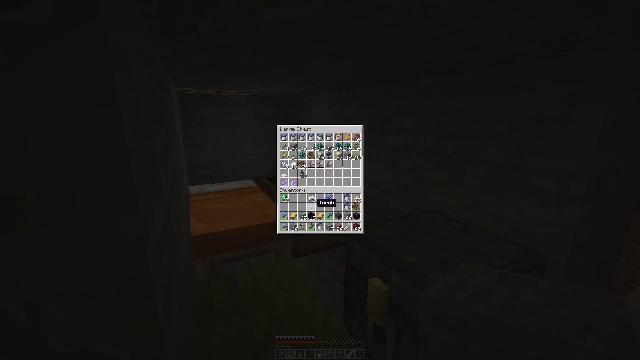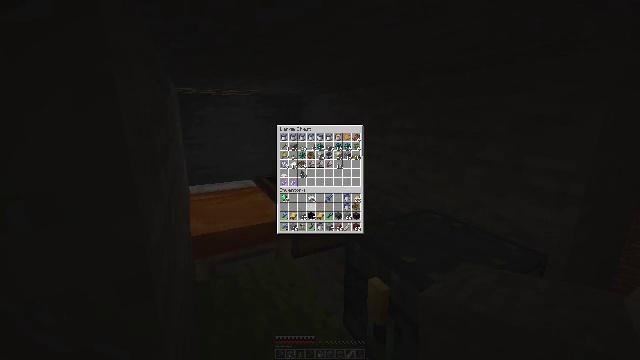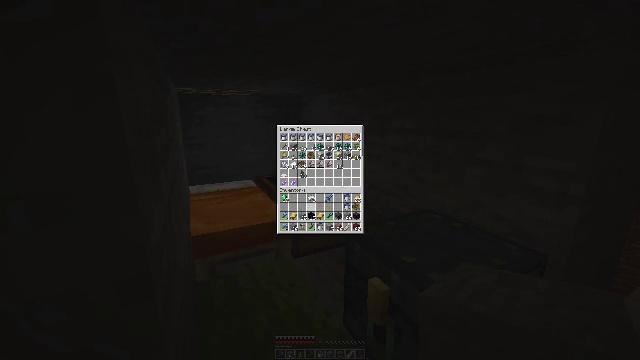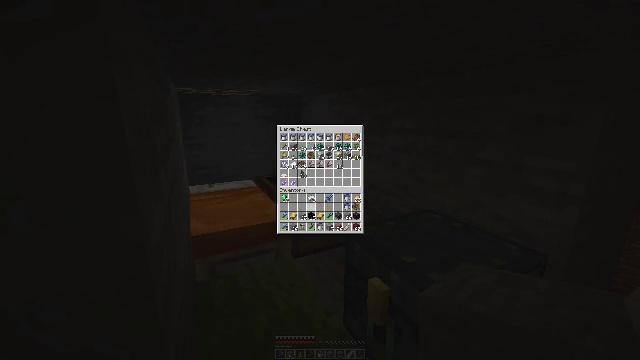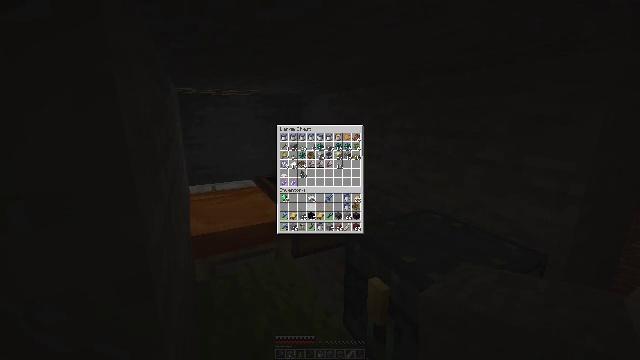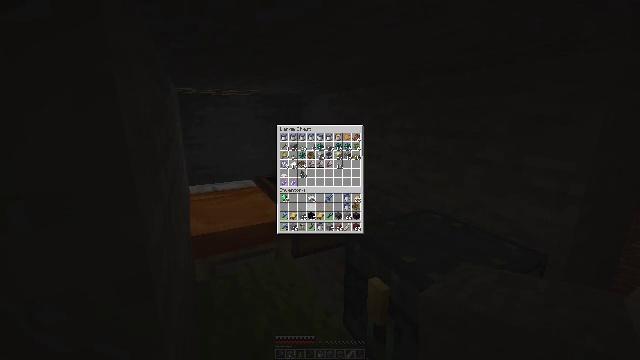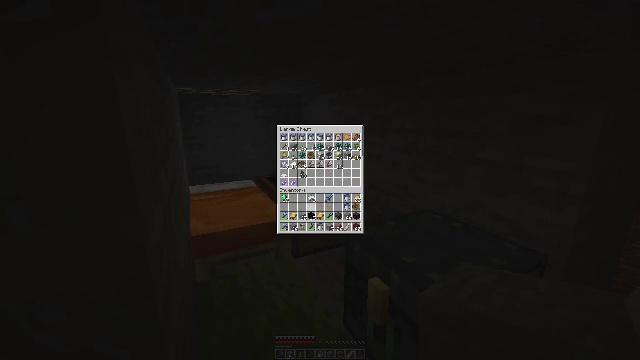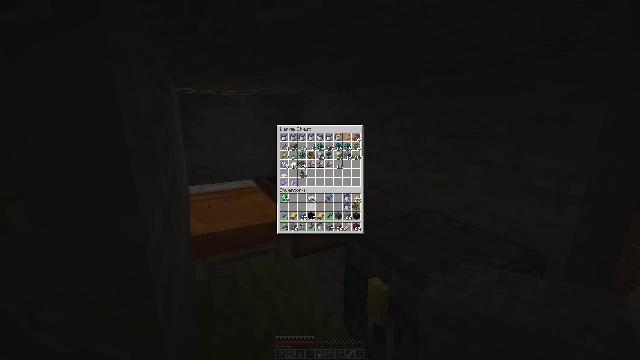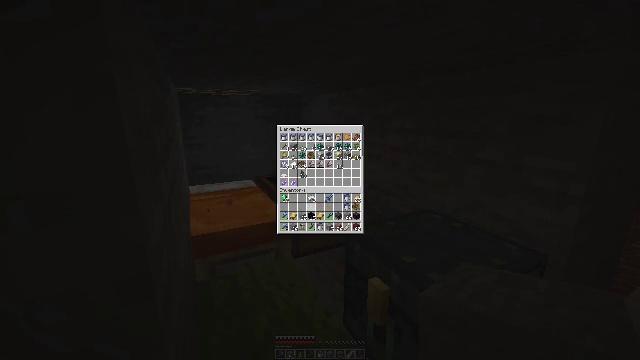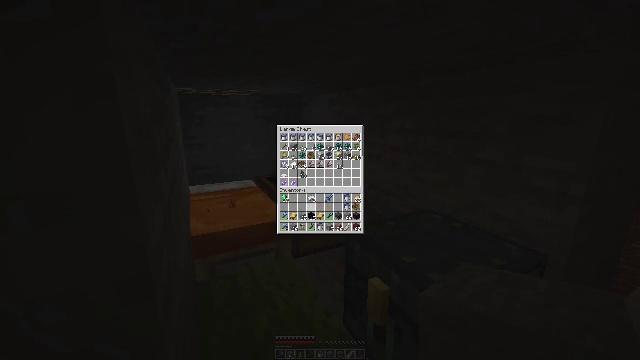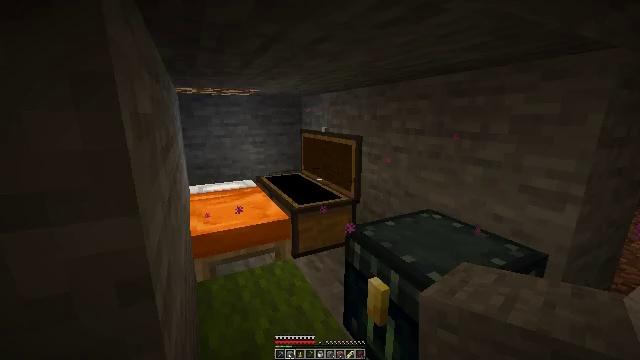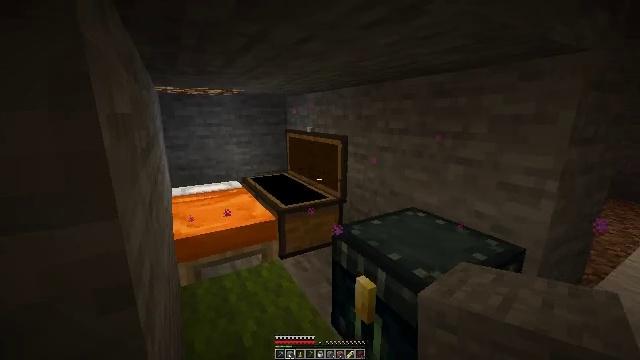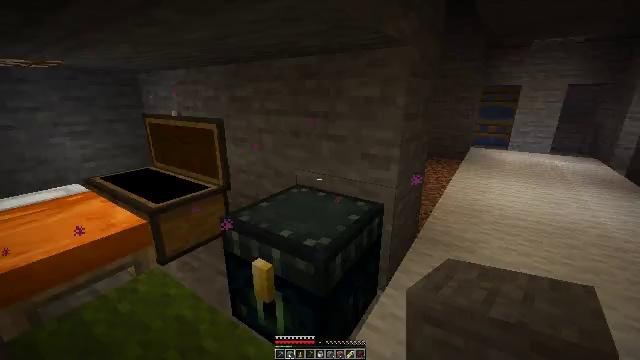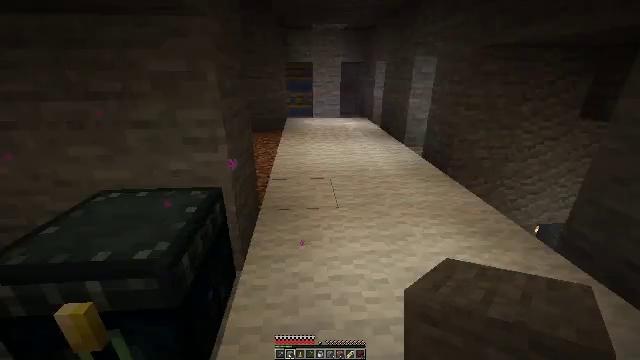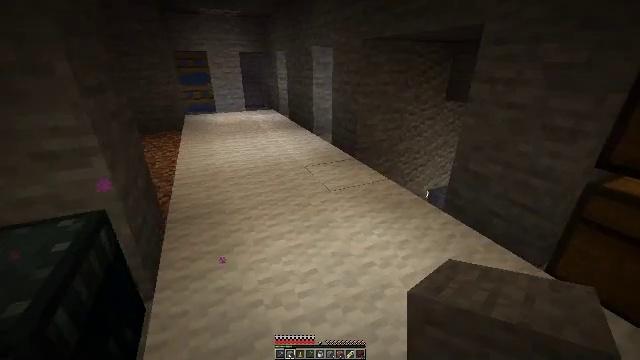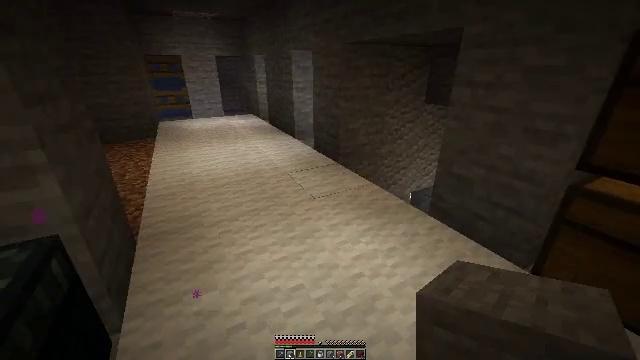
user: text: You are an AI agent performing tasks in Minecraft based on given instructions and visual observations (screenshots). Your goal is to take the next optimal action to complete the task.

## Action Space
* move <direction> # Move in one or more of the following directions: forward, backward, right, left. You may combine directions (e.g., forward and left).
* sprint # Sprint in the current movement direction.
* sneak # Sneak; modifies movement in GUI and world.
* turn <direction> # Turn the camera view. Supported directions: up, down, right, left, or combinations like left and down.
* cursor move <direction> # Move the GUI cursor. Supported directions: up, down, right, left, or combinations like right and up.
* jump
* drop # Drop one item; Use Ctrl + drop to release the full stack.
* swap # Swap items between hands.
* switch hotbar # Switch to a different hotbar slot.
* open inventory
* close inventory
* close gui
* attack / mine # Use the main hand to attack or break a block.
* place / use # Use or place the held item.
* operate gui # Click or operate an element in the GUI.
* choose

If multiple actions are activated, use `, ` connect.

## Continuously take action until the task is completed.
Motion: motion action
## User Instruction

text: Remove the grindstone from its place.
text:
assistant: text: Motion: sneak, attack / mine
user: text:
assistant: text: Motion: sneak, attack / mine
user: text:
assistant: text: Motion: sneak, attack / mine
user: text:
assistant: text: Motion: sneak
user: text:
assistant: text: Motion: sneak
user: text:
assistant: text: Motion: sneak
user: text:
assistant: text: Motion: sneak
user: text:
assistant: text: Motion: no_op
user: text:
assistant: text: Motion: no_op
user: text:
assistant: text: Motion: open inventory
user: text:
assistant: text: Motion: turn right, open inventory
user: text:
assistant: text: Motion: turn right and down, open inventory
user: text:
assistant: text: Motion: turn right and down
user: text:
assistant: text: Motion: move forward, turn right and down
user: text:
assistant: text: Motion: move forward, turn right
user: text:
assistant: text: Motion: move forward
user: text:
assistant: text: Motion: move forward, sprint
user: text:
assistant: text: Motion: move forward, sprint
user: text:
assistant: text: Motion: move forward, sprint
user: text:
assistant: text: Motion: move forward, sprint
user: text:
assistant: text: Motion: move forward
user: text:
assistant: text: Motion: move forward
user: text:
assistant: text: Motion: move forward
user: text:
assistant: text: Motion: move forward, turn left and up
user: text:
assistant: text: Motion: move forward, turn left
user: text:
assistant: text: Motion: move forward, turn left and up
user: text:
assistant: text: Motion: move forward, turn left and up
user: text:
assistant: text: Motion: move forward
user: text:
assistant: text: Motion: move forward
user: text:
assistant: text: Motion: move forward